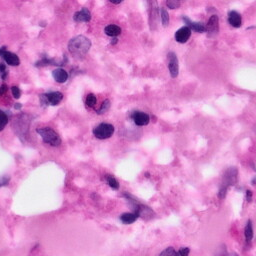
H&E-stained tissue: Pancreatic